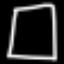
Label: square